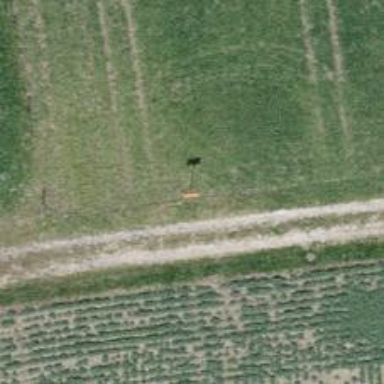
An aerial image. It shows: View of pole with roofed pipeline marker.